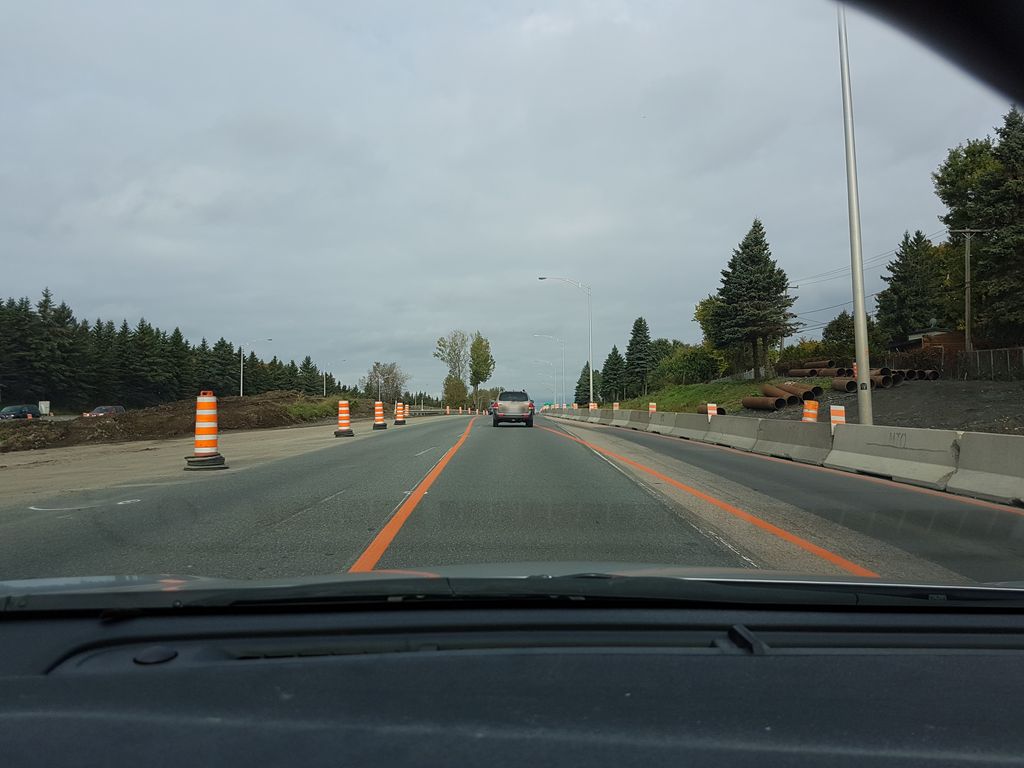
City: quebec_city